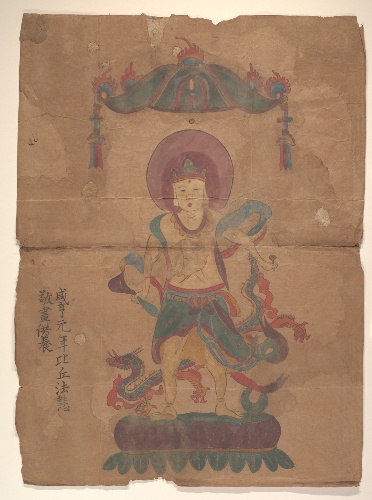
Title: 唐　法慧等　菩薩像二幅|Two Buddhist Paintings
Artist: Unidentified artist
Date: dated 670 (a) and 797 (b)
Object type: Leaves
Classification: Paintings
Medium: Single leaf and single accordian-fold manuscript; ink and color on paper
Culture: China
Period: Tang dynasty (618–907) (?)
Dimensions: (a.) 22 1/2 x 16 5/8 in. (57.2 x 42.2 cm);
(b.) 11 1/2 x 52 1/4 in. (29.2 x 132.7 cm)
Department: Asian Art
Credit line: From the Collection of A. W. Bahr, Purchase, Fletcher Fund, 1947
Accession year: 1947
Repository: Metropolitan Museum of Art, New York, NY
Tags: Dragons|Buddhism